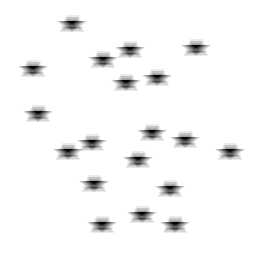
Squares: 0
Triangles: 0
Stars: 19
Total shapes: 19